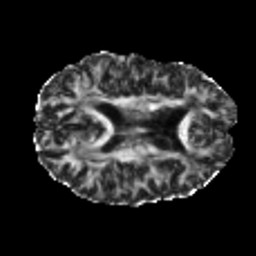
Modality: FA
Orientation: axial
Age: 20
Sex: female
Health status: healthy
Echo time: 0.074 s